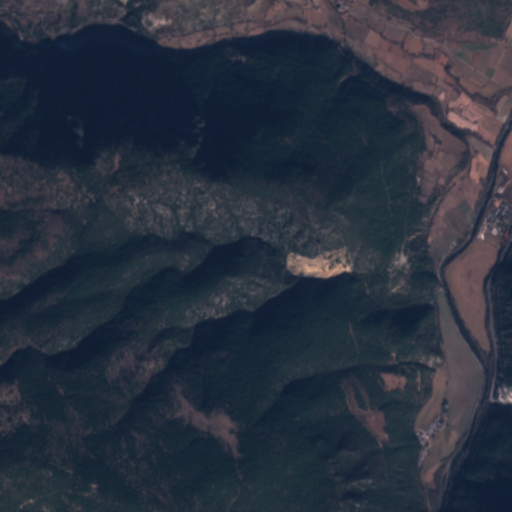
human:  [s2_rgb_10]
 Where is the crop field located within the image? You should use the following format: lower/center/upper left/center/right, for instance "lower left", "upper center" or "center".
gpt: The crop field is located in the right of the image.
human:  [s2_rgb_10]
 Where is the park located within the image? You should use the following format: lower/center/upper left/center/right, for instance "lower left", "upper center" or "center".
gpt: The park is located in the upper right of the image.
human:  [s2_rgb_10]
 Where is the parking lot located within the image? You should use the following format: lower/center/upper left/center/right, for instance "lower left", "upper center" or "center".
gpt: The parking lot is located in the center right of the image.
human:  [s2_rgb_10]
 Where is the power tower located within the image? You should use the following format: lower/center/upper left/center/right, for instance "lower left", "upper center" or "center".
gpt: The power tower is located in the right of the image.
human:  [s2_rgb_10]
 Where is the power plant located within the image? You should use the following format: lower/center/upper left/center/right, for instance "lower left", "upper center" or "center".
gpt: There is no power plant in the image.